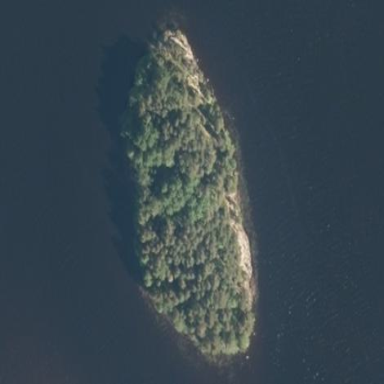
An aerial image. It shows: Image showing island.